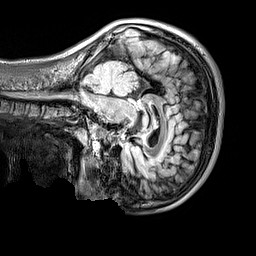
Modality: FLAIR
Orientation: sagittal
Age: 10
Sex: male
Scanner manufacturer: siemens
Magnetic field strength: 3 T
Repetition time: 5 s
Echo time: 0.388 s